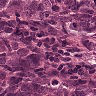
Metastatic tissue present: yes